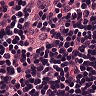
Metastatic tissue present: no